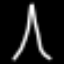
Label: The Eiffel Tower